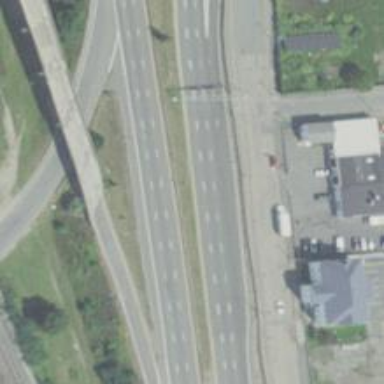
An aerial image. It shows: Asphalt motorway.